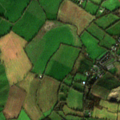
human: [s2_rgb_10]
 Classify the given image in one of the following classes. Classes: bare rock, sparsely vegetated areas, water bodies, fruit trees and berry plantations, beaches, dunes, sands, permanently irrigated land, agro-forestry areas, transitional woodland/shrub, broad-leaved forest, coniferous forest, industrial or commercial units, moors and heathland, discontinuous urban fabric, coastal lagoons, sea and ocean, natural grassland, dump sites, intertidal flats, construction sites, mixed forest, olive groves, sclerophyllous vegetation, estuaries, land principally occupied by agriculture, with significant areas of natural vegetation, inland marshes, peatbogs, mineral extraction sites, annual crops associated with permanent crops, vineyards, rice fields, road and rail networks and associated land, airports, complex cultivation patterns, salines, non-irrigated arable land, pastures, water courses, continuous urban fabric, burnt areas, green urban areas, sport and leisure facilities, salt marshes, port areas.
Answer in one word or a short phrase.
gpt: discontinuous urban fabric, non-irrigated arable land, pastures